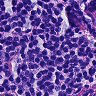
Metastatic tissue present: no